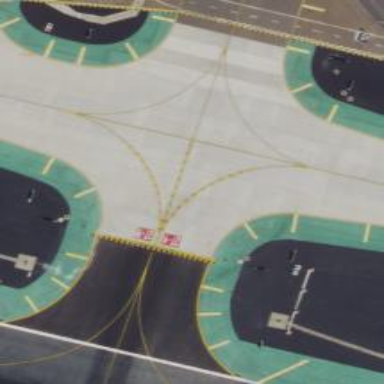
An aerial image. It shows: Image of taxiway at airport.